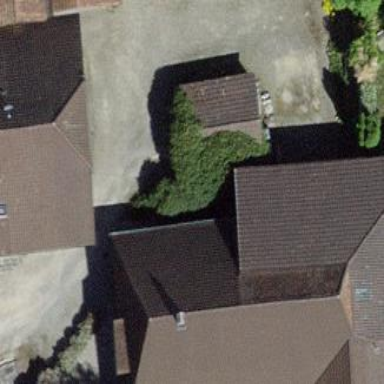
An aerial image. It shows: Residential building.